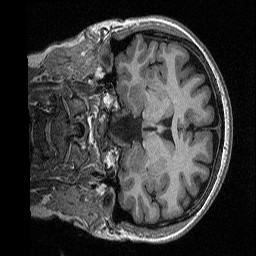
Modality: T1w
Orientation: coronal
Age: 35
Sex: female
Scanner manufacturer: siemens
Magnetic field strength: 3 T
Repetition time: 2.3 s
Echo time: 0.00298 s